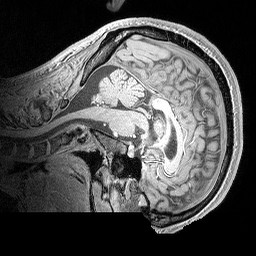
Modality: MP2RAGE
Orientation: sagittal
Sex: male
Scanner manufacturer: siemens
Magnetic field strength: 3 T
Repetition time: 5 s
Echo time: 0.00292 s